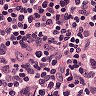
Metastatic tissue present: no